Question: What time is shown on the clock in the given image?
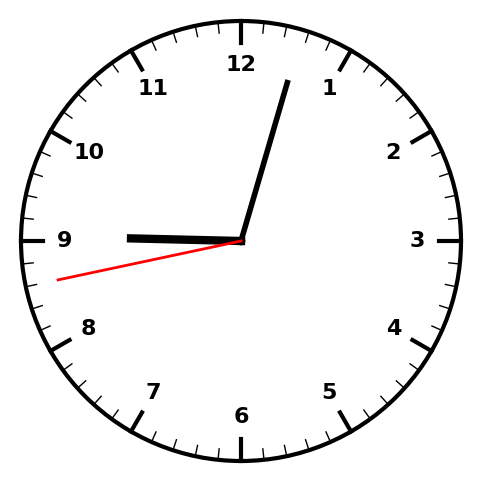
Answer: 09:02:43